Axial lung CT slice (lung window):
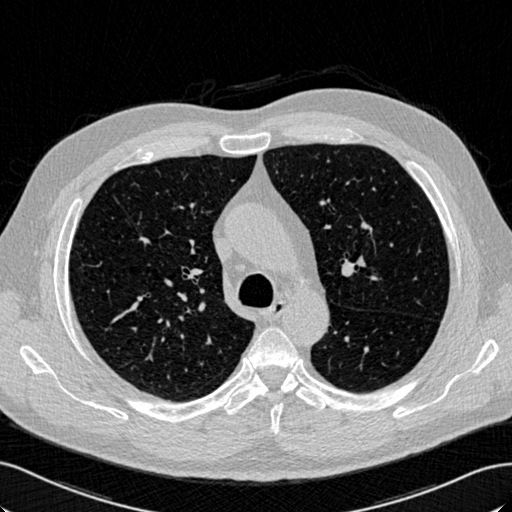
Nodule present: no